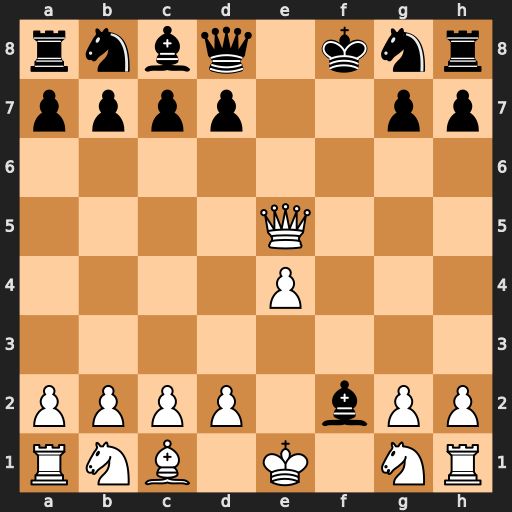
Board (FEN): rnbq1knr/pppp2pp/8/4Q3/4P3/8/PPPP1bPP/RNB1K1NR
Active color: w
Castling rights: KQ
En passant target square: -
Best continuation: Kxf2